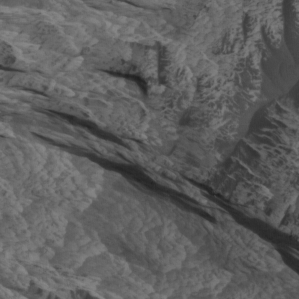
Label: non_frost